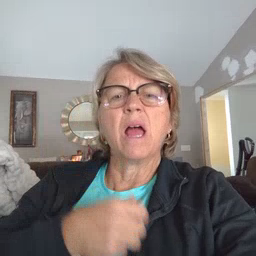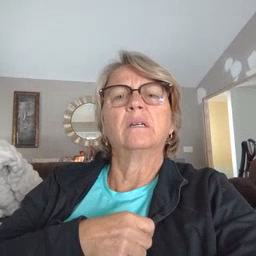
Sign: mad